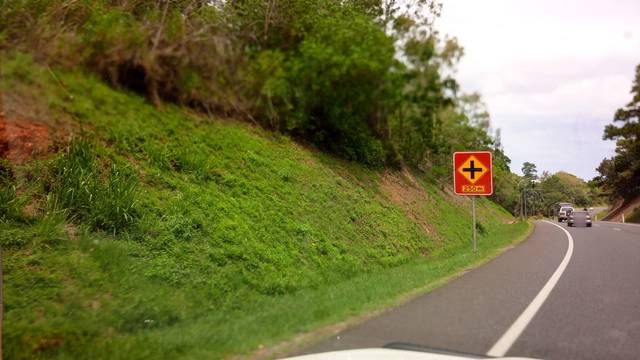
Region: Australia
Coordinates: -16.913, 145.719